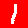
Digit: 1